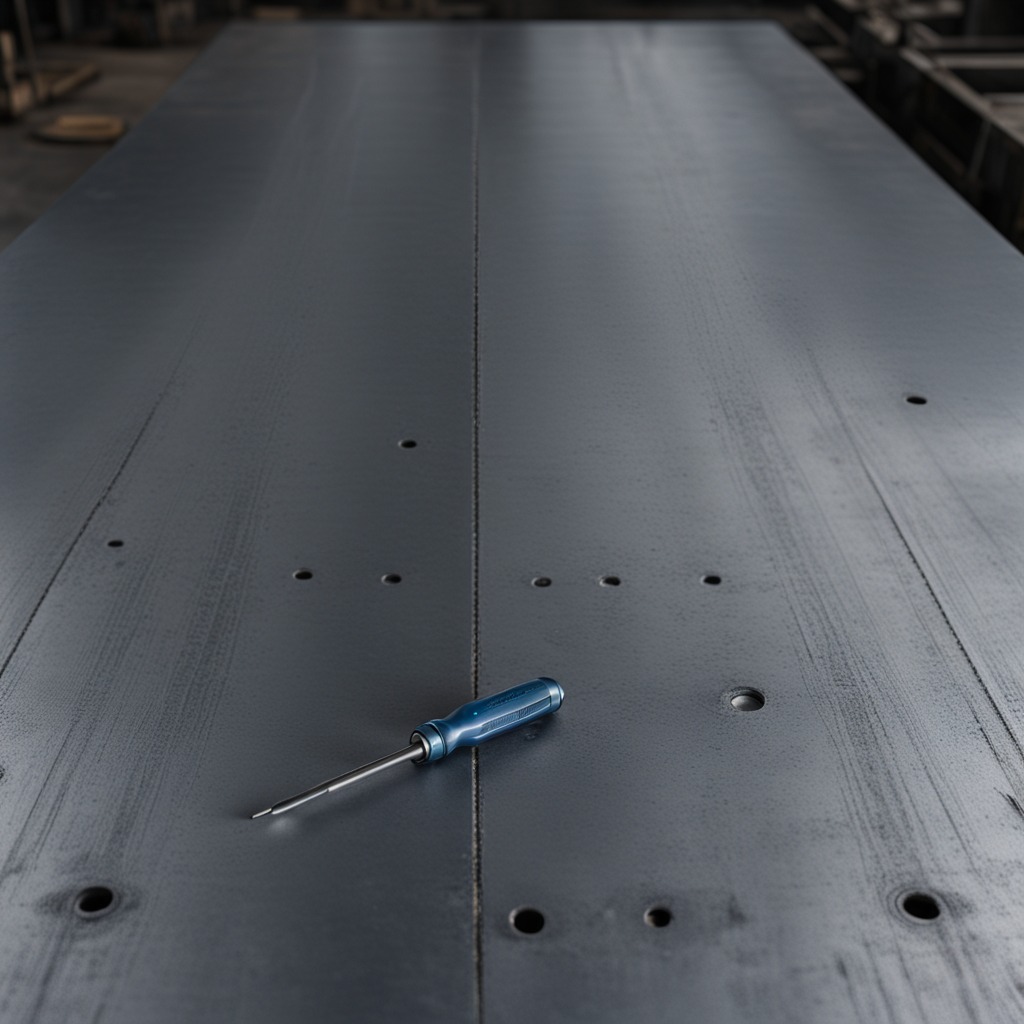
A screwdriver is lying on a cold steel table in a mining workshop.